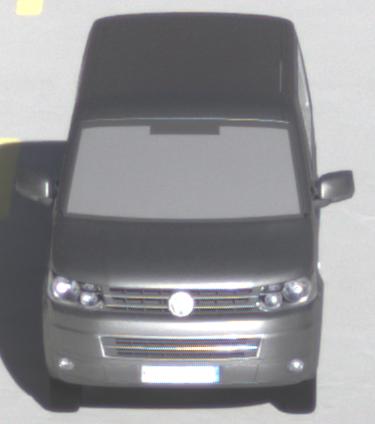
Make: VW Commercial Vehicles (Nutzfahrzeuge)
Model: T5 Multivan 2.0
Detailed model: T5 Multivan
Model produced from: 2009/09
Model produced until: 2013/06
Doors: 4
Color: gray
Road condition: dry road
Daytime: morning or afternoon
Contrast: high contrast